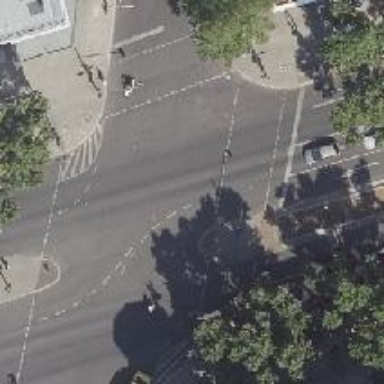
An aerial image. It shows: Crossing with traffic signals.